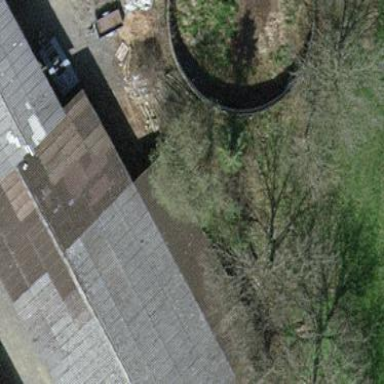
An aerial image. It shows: View of roof of building.